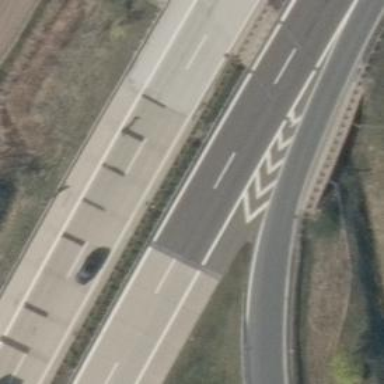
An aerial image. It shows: Asphalt motorway.